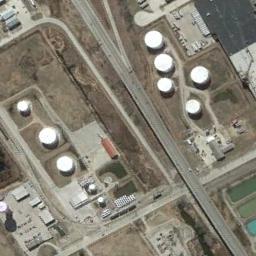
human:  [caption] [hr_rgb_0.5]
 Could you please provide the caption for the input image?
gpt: There are many different-sized storage tanks and many buildings in the factory, And there are large lawns in the factory .

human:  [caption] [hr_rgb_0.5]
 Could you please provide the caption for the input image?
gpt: Here are two white storage tanks of the same size .

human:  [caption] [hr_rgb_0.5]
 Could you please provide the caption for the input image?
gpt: There are many buildings of different shapes next to the storage tanks .

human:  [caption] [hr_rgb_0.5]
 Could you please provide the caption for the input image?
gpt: There are big and small white storage tanks on the bare land .

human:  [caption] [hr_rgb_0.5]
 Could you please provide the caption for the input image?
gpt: There are some white storage tanks and bare land .